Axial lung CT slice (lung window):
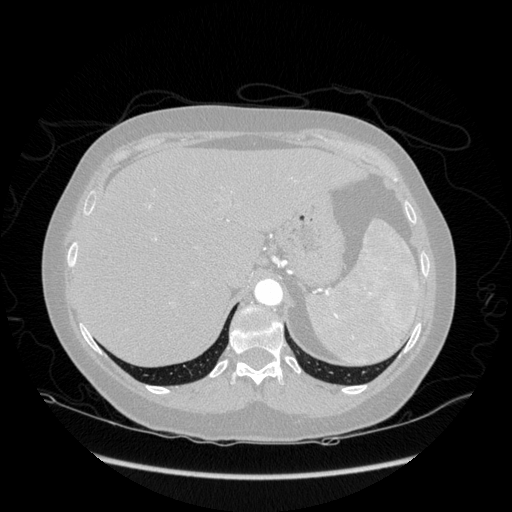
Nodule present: no